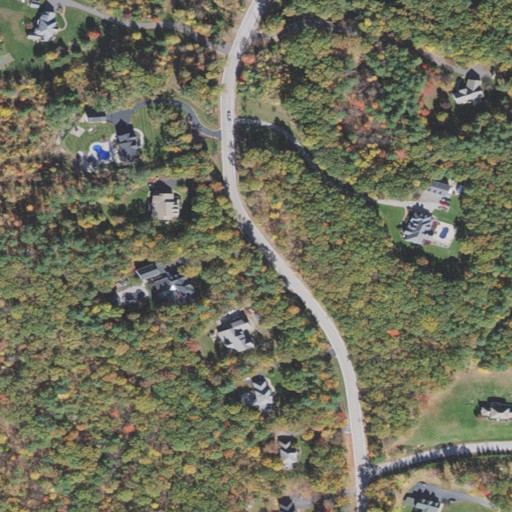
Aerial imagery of mountain in New Hampshire named Bunker Hill containing mixed forest, deciduous forest, low intensity development, evergreen forest, open development, shrub, medium intensity development, and pasture